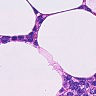
Metastatic tissue present: no